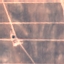
Land use / land cover class: PermanentCrop